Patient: sex M, age 71
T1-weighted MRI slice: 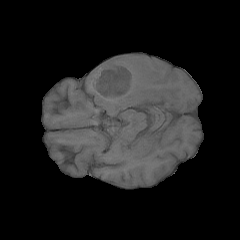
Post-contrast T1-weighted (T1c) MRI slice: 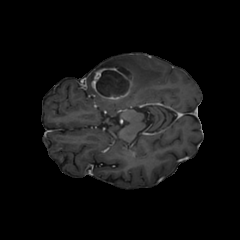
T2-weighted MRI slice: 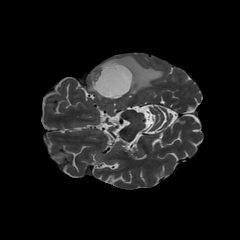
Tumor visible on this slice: yes
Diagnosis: Glioblastoma, IDH-wildtype
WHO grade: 4